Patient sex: M
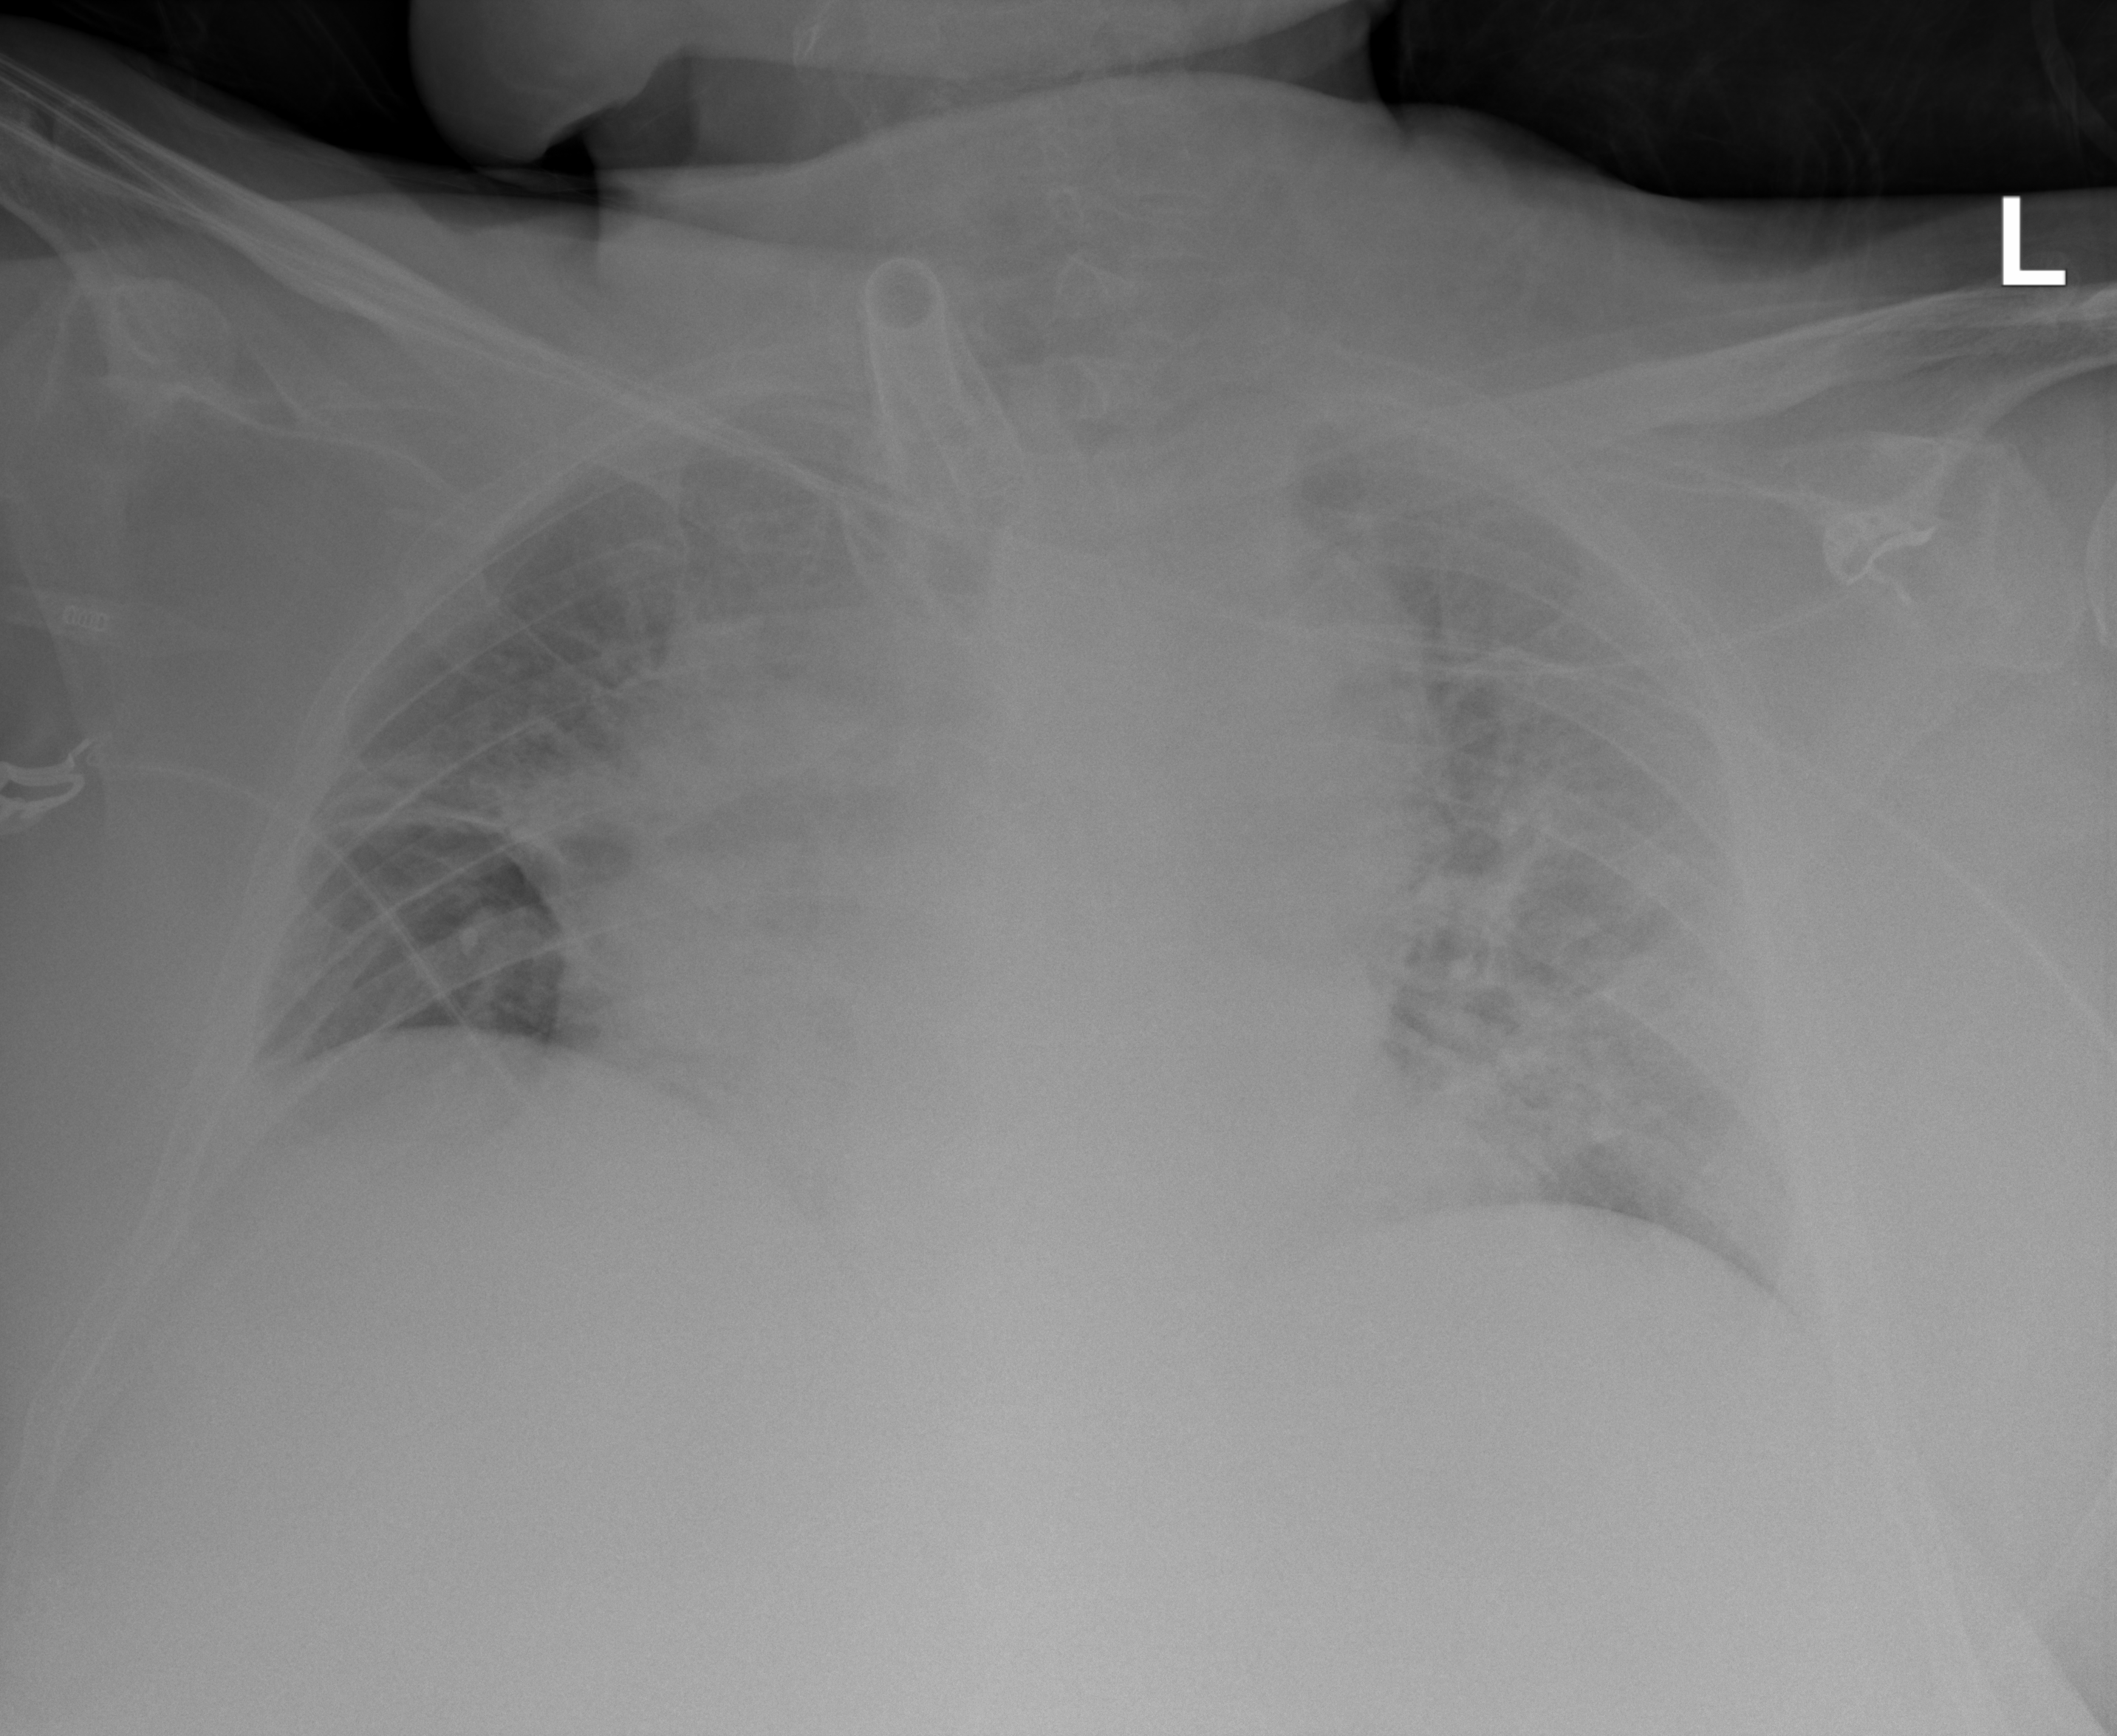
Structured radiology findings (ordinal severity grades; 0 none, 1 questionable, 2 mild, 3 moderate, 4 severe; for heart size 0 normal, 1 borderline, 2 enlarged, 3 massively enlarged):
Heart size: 2
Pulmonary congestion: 3
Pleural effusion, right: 0
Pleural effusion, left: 0
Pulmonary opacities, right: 3
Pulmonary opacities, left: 3
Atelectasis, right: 3
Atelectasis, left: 3